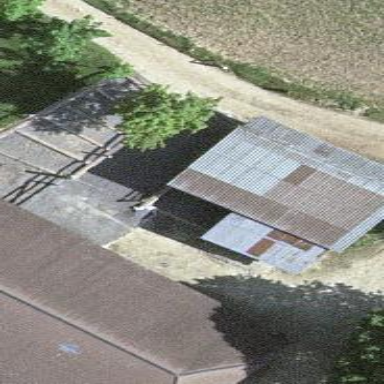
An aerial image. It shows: Shed building.